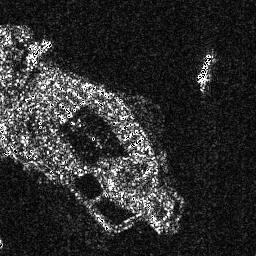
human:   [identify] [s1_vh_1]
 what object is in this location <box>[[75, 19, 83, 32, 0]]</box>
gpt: <ref>1 medium ship at the top right</ref>